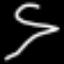
Label: squiggle